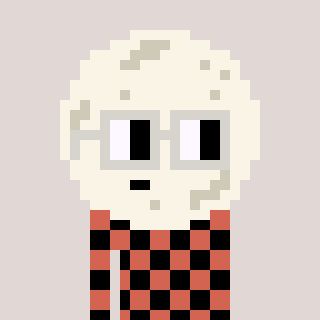
a pixel art character with square light gray glasses, a moon-shaped head and a peachy-colored body on a warm background